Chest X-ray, PA view. Patient: 81 years old, sex F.
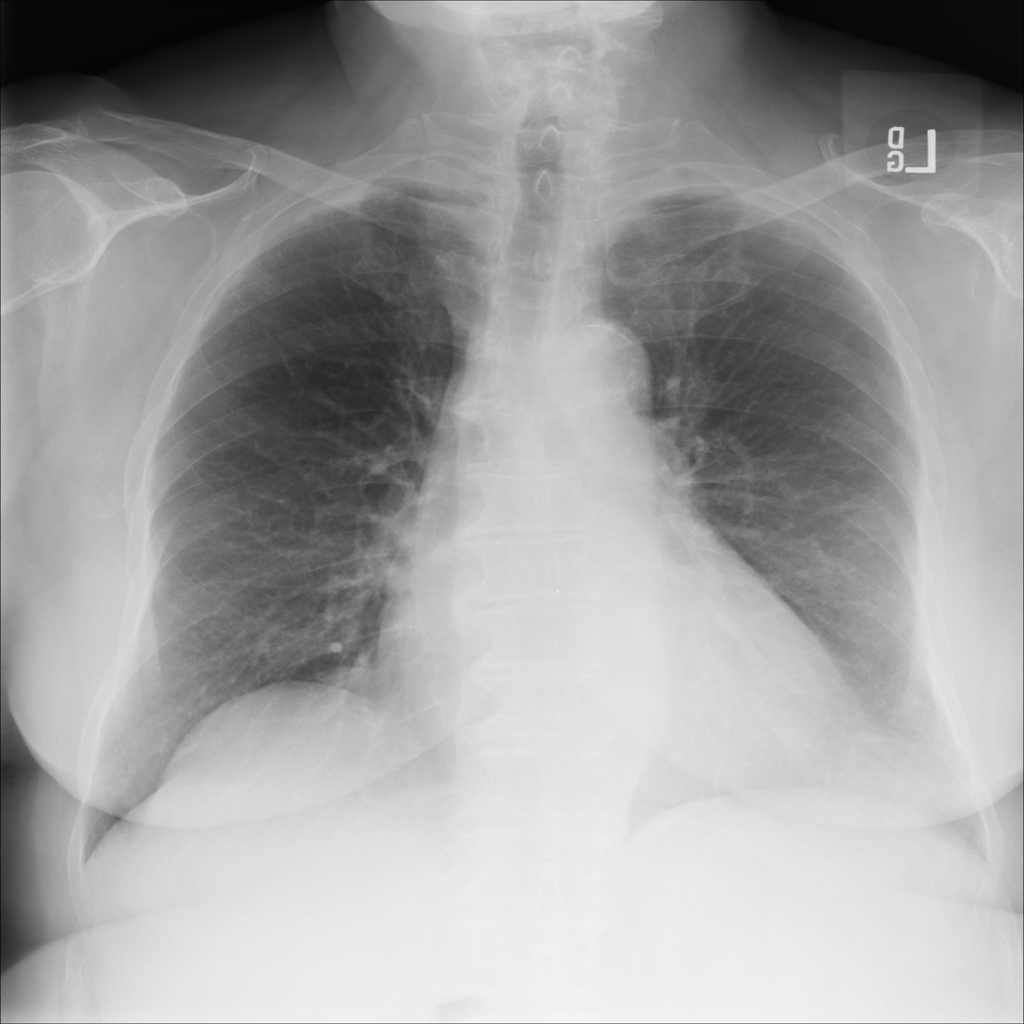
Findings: Nodule, Pleural_Thickening